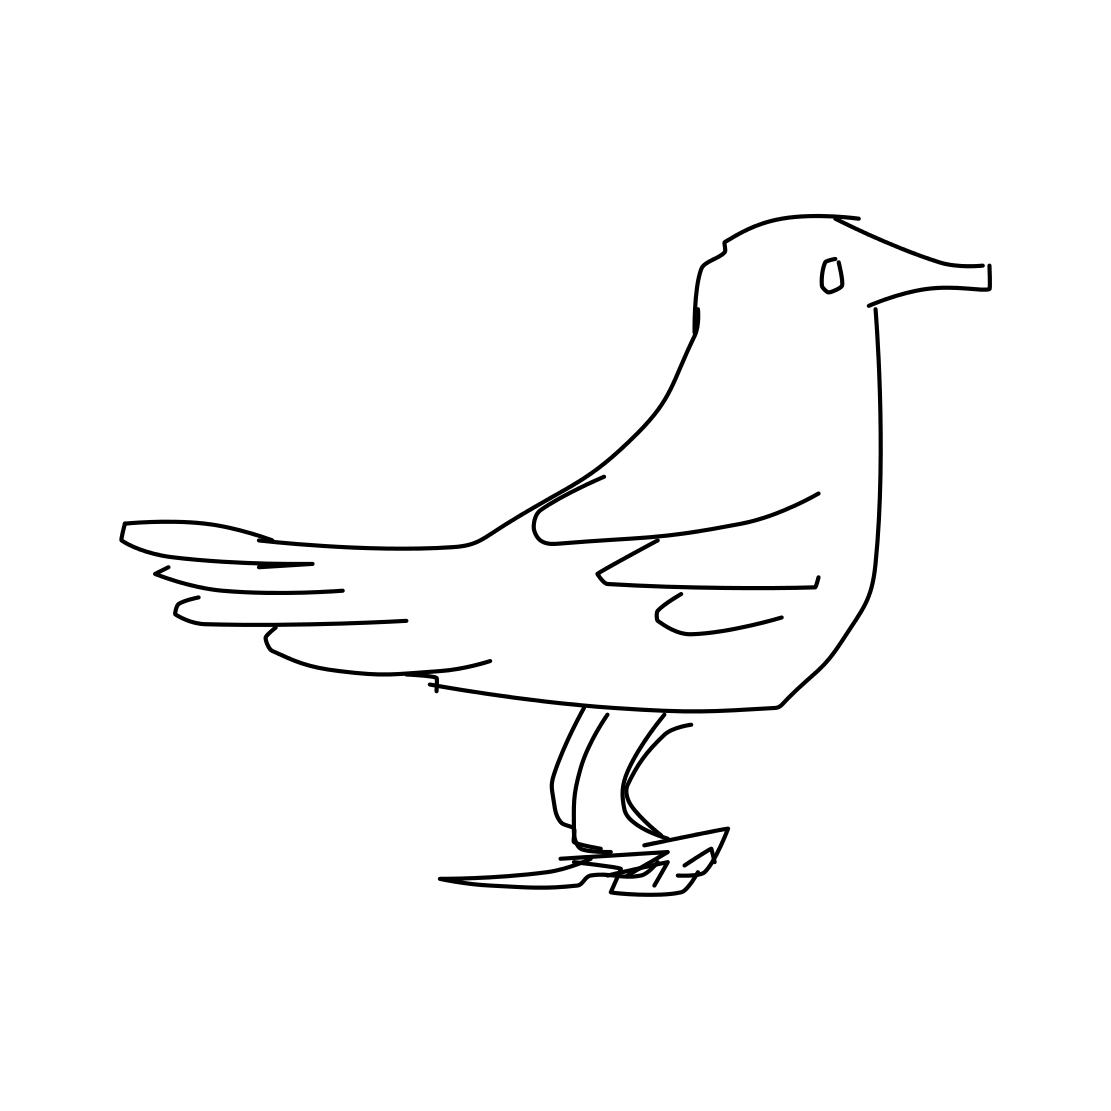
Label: seagull